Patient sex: M
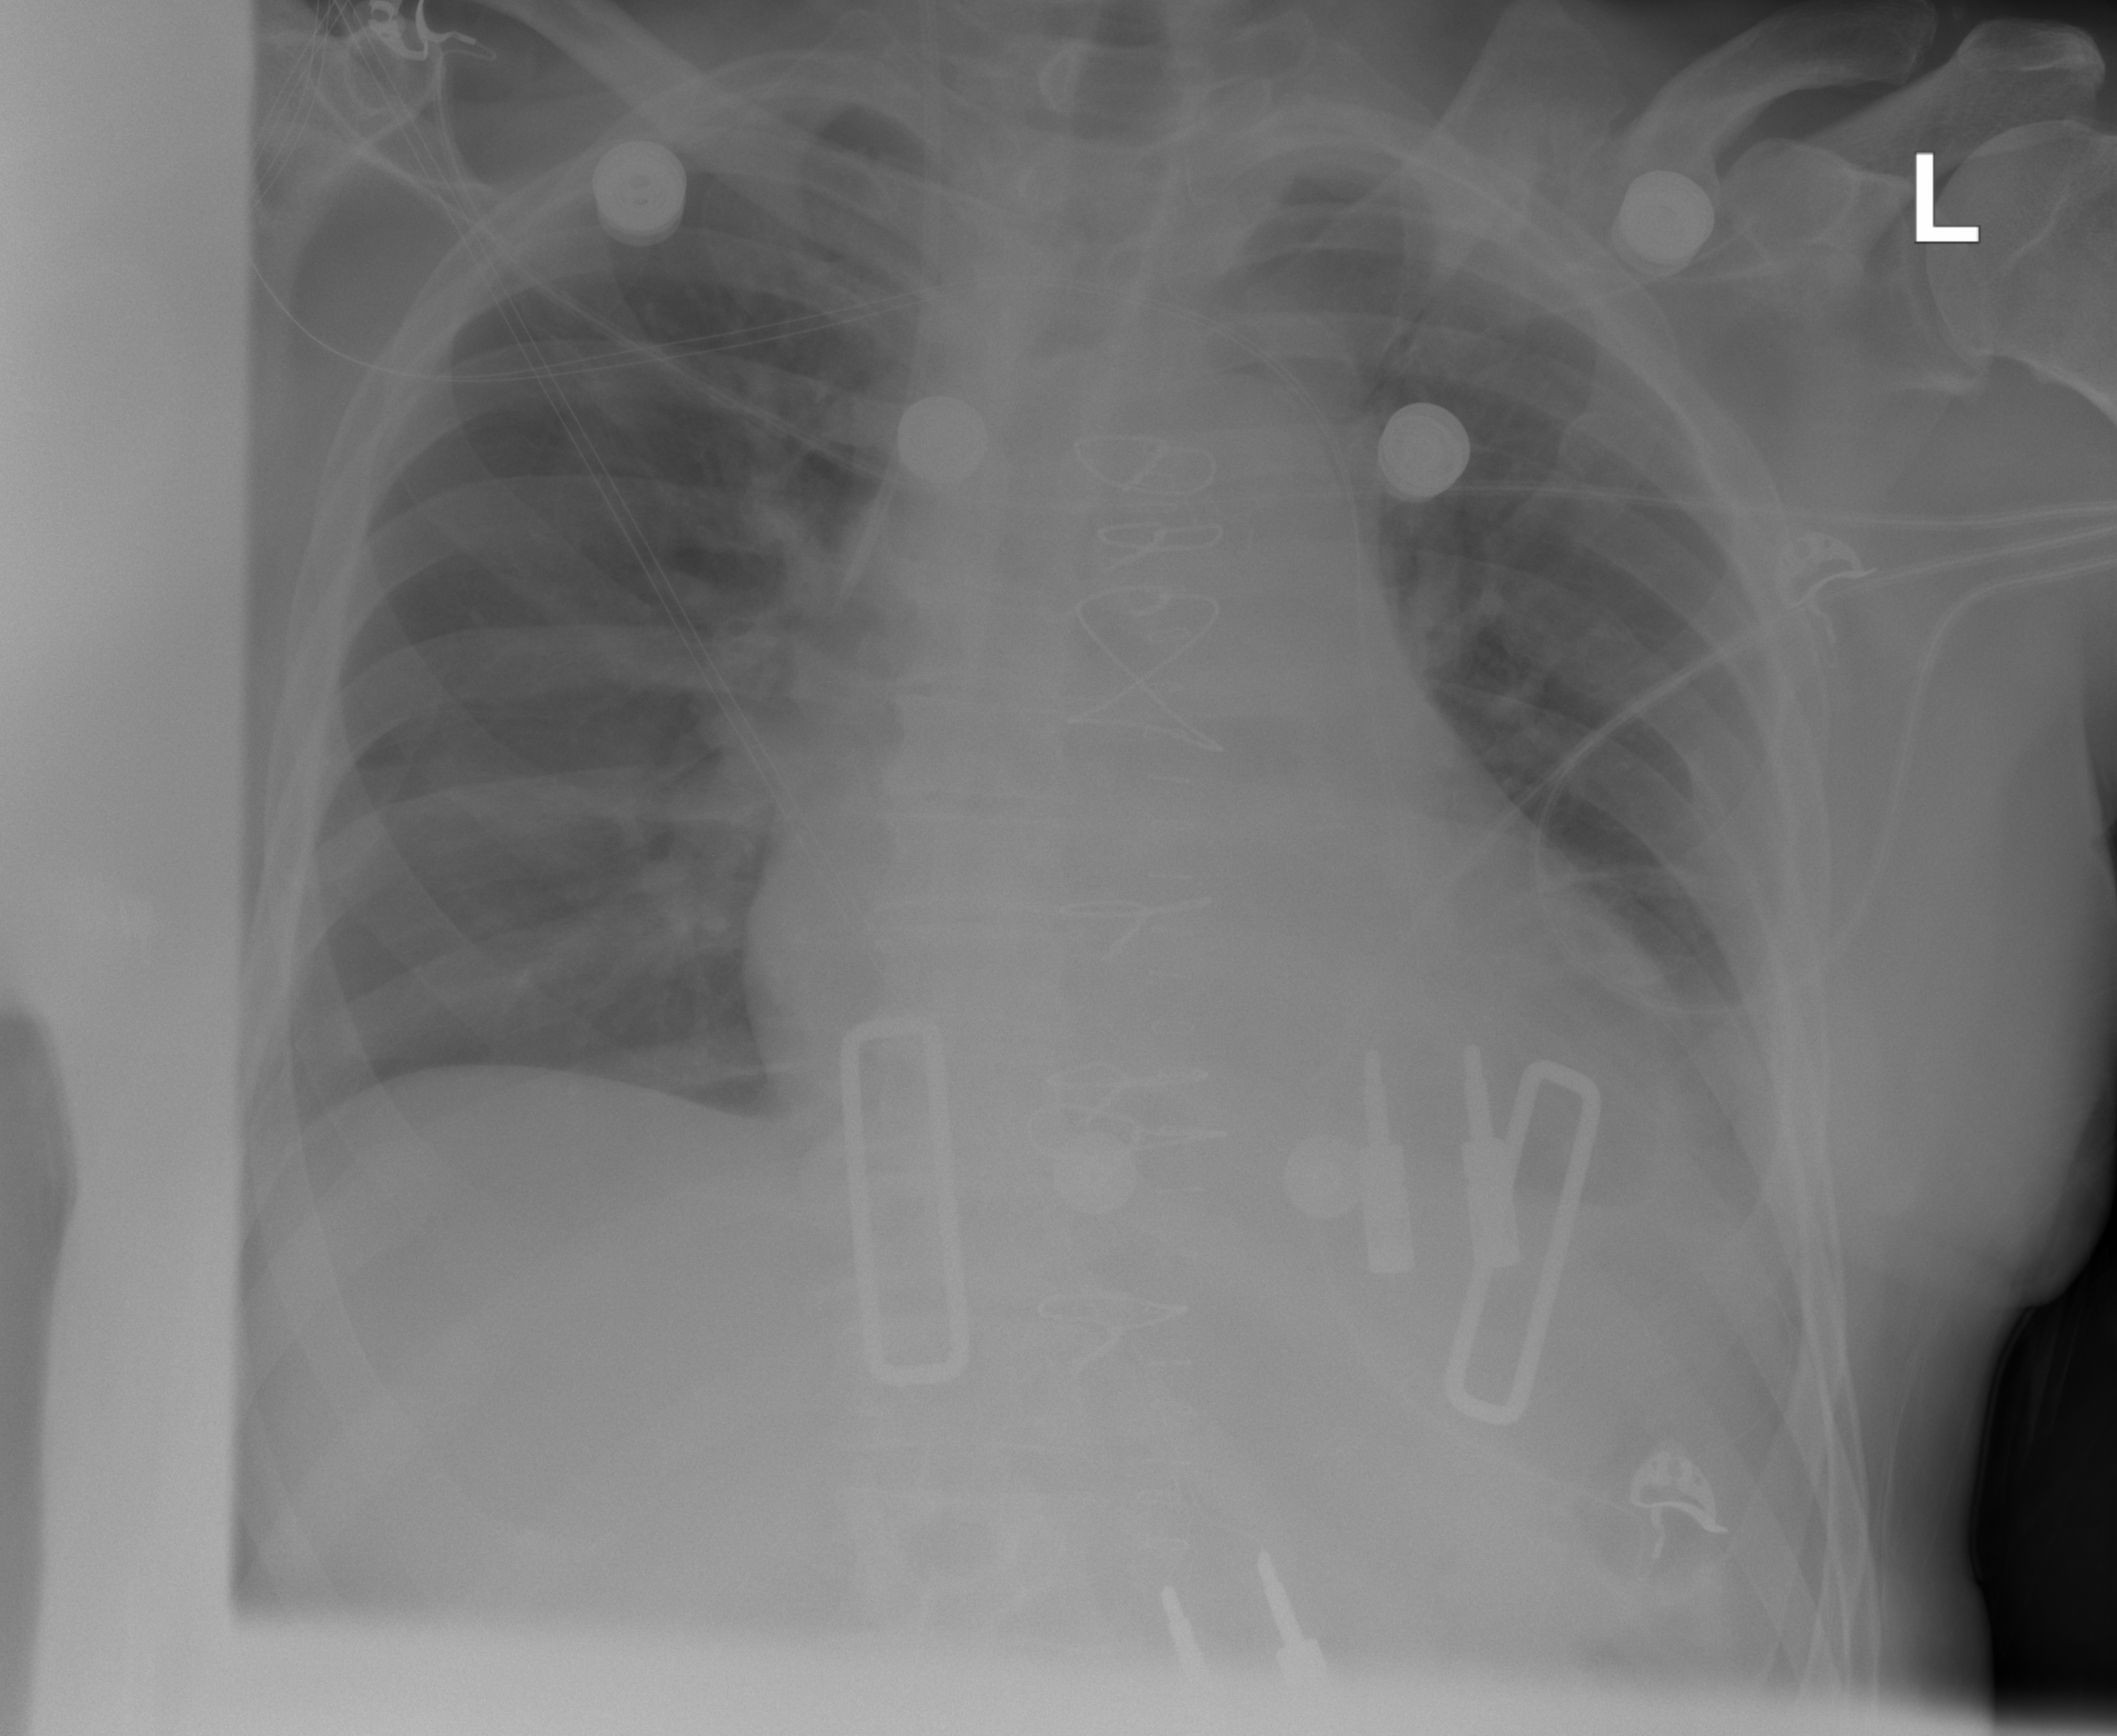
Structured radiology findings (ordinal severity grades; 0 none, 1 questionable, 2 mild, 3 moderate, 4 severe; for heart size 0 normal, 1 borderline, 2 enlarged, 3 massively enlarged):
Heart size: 1
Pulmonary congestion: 0
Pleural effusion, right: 0
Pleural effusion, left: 2
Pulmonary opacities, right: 0
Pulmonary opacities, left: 0
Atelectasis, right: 0
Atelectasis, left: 2